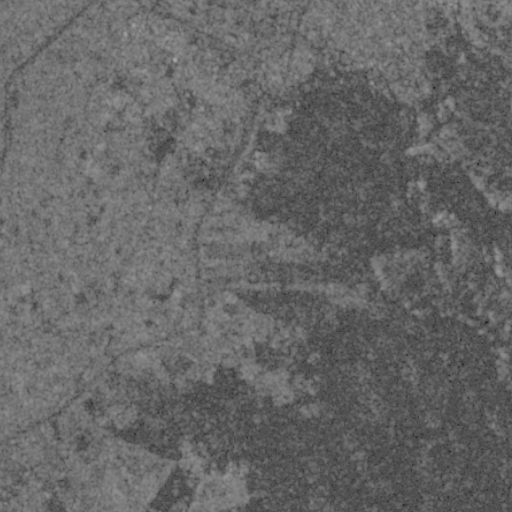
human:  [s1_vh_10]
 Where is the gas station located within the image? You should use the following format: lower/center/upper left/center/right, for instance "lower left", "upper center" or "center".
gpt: The gas station is located in the upper left of the image.
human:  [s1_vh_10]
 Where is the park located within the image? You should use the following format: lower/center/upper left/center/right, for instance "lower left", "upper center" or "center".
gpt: The park is located in the upper left of the image.
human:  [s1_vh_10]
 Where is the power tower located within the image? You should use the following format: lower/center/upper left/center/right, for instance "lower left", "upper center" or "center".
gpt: The power tower is located in the upper left of the image.
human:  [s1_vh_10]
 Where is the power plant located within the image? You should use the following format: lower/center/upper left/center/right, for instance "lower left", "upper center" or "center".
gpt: There is no power plant in the image.

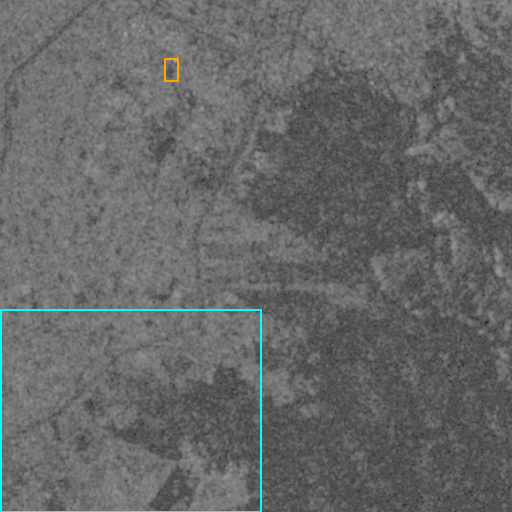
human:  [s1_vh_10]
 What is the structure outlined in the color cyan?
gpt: The structure outlined in cyan is a crop field.
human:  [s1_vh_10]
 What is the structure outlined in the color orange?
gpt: The structure outlined in orange is a park.
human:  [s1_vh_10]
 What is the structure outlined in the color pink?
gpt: There is no pink outline.